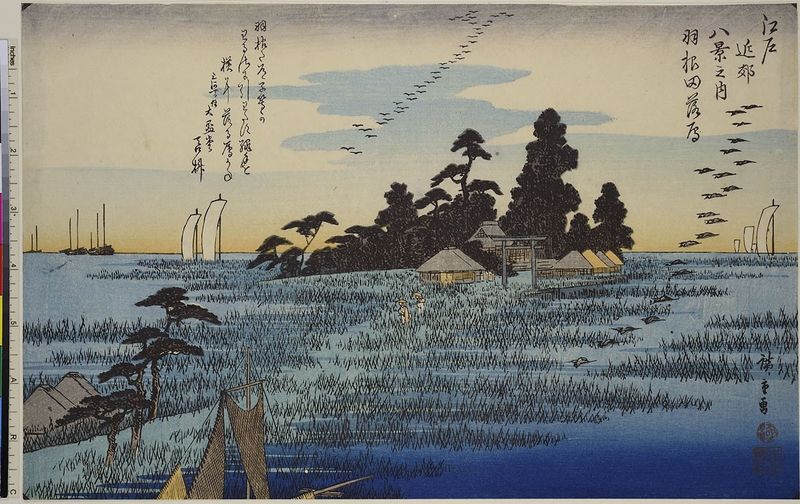
Titel: Herabfliegende Wildgänse in Haneda, aus der Serie: Acht Ansichten der Umgebung von Edo
Künstler: Utagawa Hiroshige
Standort: Hamburg
Institution: Museum für Kunst und Gewerbe Hamburg
Schlagwörter: baum, blau, felsen, himmel, meer, vogel, wasser, wolken, bäume, menschen, licht, schwarz, gebäude, haus, wolke, signatur, feld, häuser, schilf, vögel, pflanzen, wald, boot, boote, holzschnitt, japan, schiffe, schrift, segel, segelboot, segelschiffe, segelschiff, vegetation, hütten, masten, japanisch, schriftzeichen, tor, stadtansicht, asien, druckgraphik, druckgrafik, kate, zeit, farbholzschnitt, gars, reis, landschaften, landschaftsdarstellung, edo, reproduktionen, druckerzeugnisse, pflanzenabbildung, segeljacht, segelyacht, gewässer, hütte, häuschen, küste, ukiyo, wildgänse